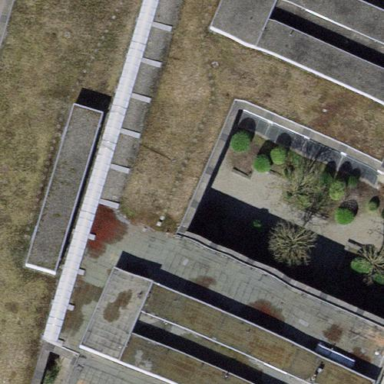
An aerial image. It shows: School with flat roof.